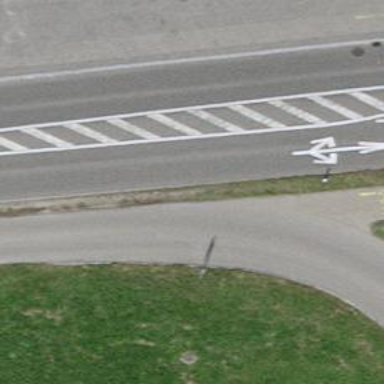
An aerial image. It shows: Asphalt cycleway.